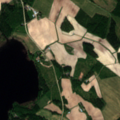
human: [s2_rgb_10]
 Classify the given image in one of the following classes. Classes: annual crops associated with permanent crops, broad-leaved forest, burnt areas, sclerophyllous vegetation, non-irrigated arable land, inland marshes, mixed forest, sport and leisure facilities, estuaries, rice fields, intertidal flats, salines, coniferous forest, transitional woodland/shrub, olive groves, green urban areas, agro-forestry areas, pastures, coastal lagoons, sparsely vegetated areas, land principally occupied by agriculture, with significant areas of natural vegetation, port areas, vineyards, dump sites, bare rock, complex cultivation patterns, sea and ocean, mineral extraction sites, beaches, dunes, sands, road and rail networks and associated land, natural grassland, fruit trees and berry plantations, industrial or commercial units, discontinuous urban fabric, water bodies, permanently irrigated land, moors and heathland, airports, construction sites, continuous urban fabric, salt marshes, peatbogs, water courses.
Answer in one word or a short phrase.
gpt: non-irrigated arable land, land principally occupied by agriculture, with significant areas of natural vegetation, coniferous forest, mixed forest, water bodies